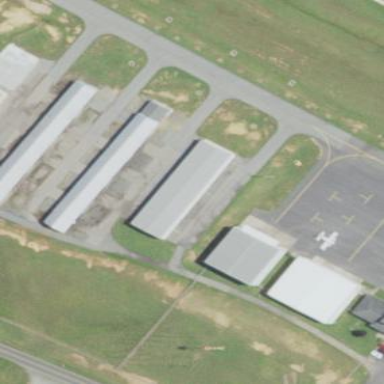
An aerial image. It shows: Hangar building.